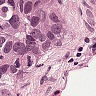
Metastatic tissue present: yes